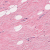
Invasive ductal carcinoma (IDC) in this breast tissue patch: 0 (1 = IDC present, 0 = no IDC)